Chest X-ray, PA view. Patient: 36 years old, sex M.
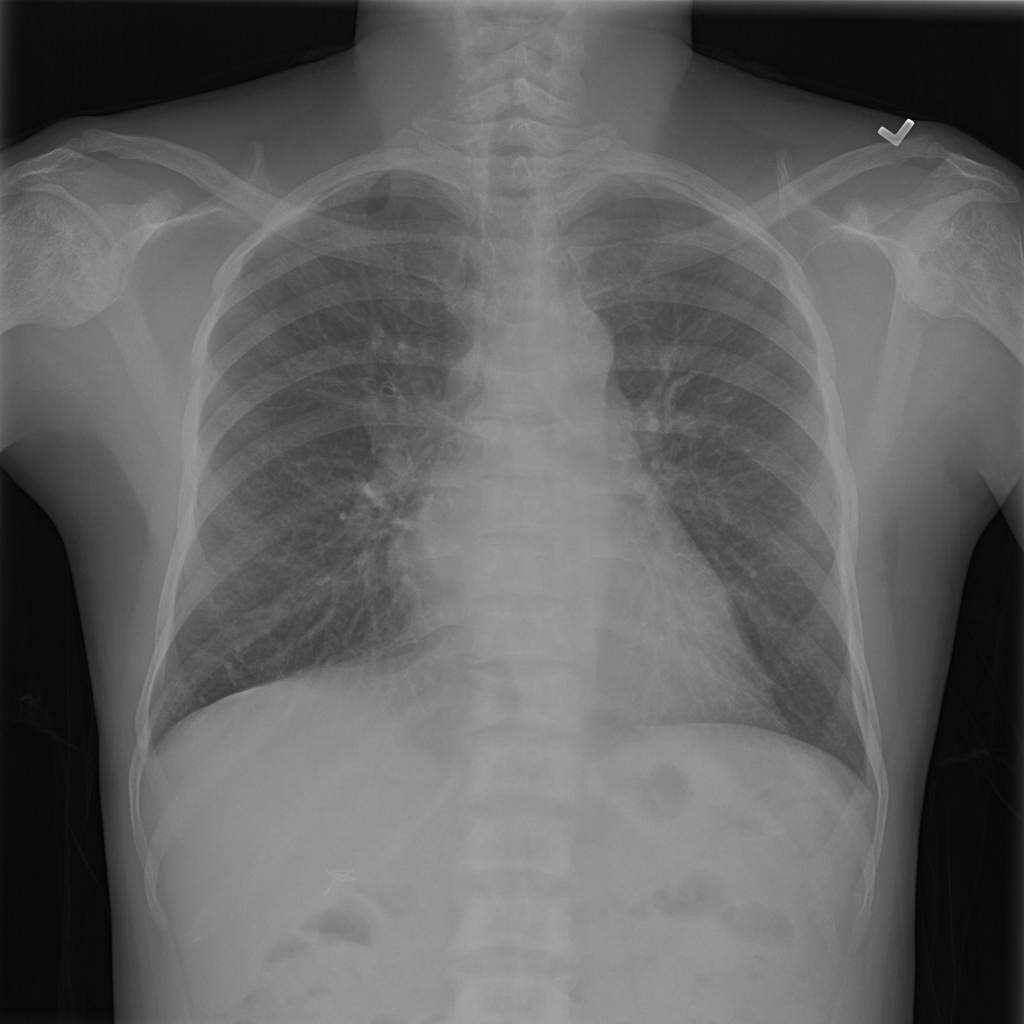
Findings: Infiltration